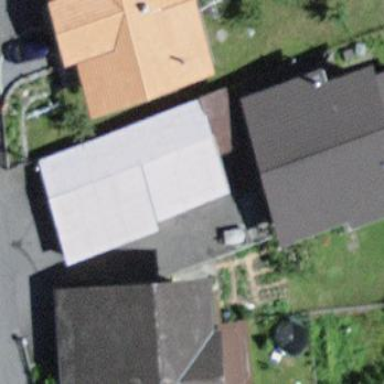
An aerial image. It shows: Garage.